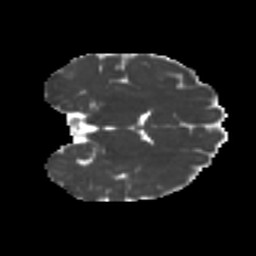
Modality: MD
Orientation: coronal
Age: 21
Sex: female
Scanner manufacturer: ge
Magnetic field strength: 3 T
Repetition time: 7.8 s
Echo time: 0.0607 s